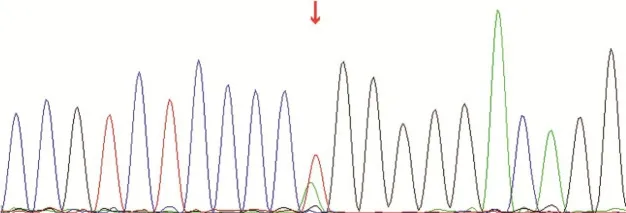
(B) Mutation in the SIGMAR1 identified in our patient's mother.
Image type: chart (chart)